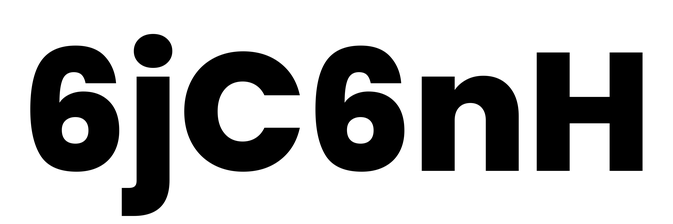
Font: Poppins-ExtraBold